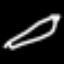
Label: pencil